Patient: sex M, age 61
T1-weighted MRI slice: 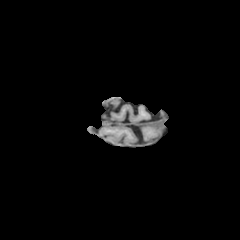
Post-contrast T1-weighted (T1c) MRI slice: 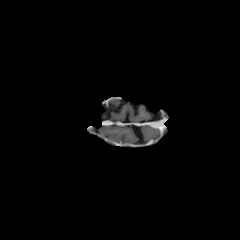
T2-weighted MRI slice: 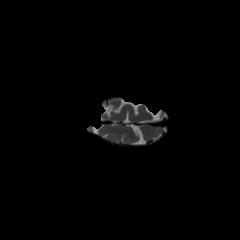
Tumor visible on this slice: no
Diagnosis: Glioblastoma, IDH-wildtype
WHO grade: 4